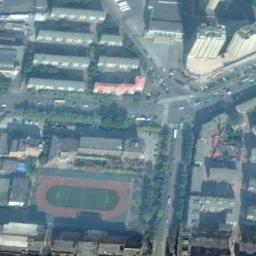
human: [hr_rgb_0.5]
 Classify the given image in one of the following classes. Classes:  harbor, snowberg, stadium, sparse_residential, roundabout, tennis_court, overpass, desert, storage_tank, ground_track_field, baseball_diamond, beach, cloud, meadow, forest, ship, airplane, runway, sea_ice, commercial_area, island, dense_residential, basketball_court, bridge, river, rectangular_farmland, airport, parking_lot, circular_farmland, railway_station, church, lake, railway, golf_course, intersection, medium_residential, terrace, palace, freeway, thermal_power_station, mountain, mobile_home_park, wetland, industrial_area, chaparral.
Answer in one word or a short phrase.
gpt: ground_track_field